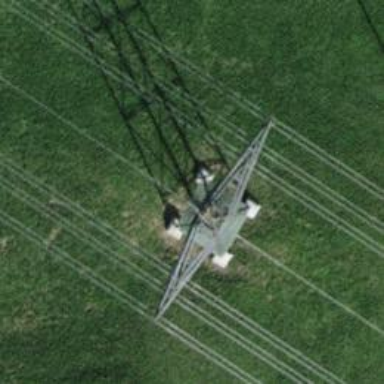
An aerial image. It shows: Power tower.